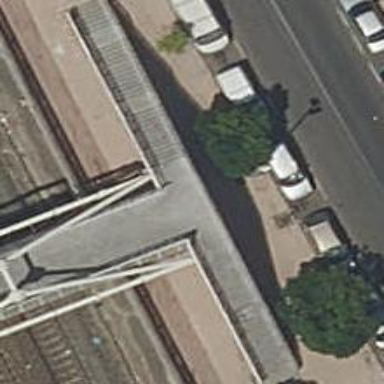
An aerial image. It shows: Road with steps.